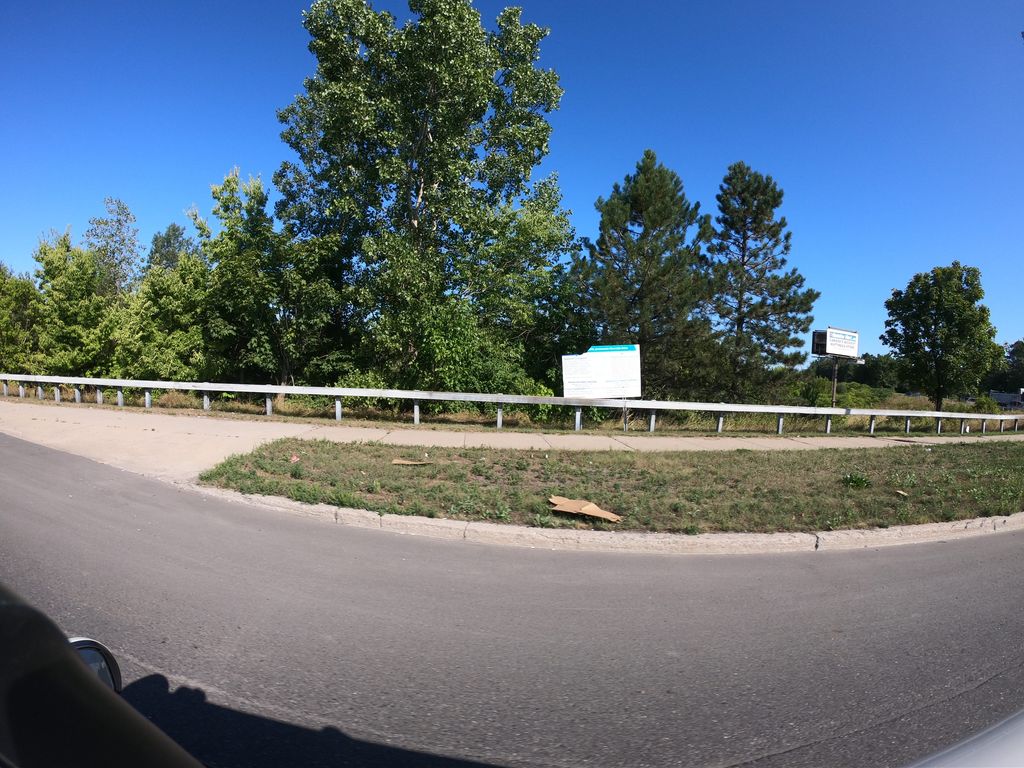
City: ottawa-gatineau